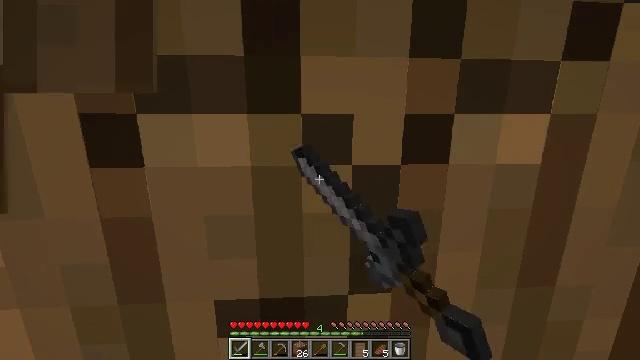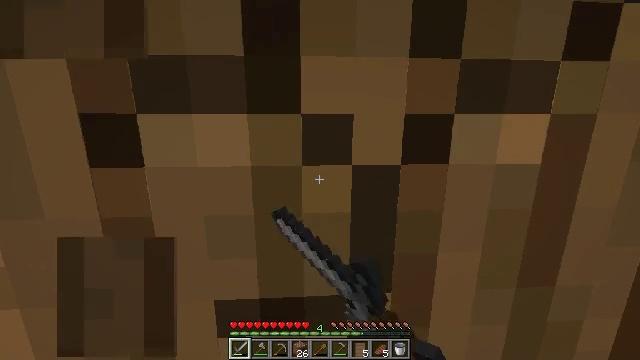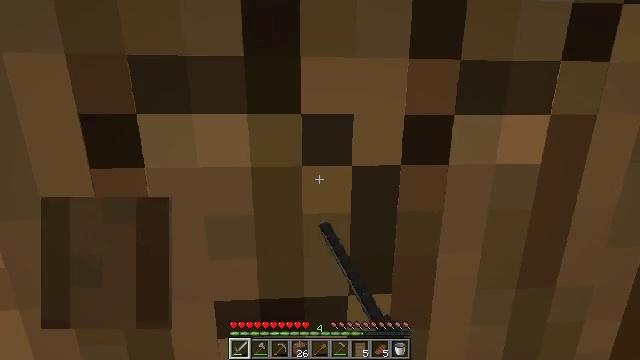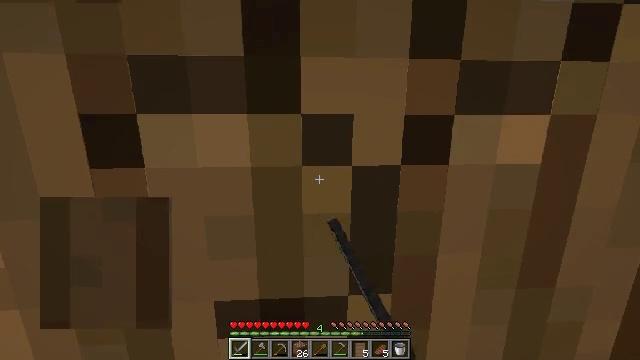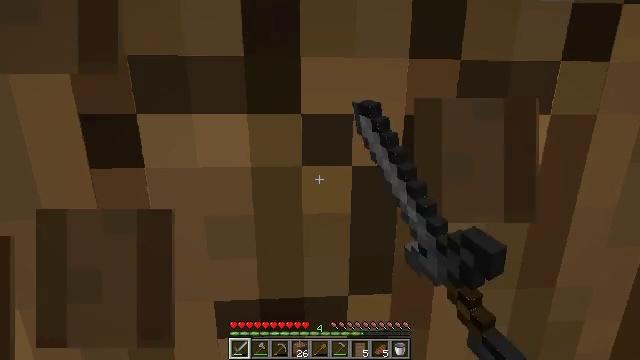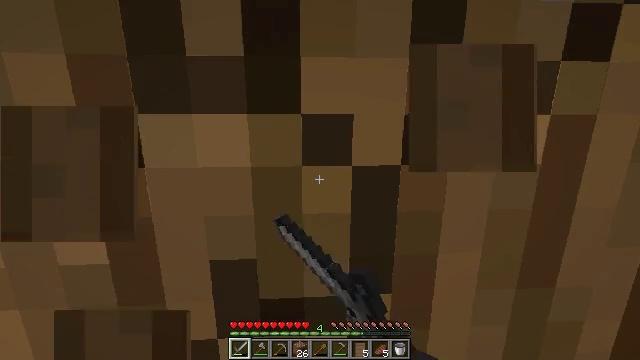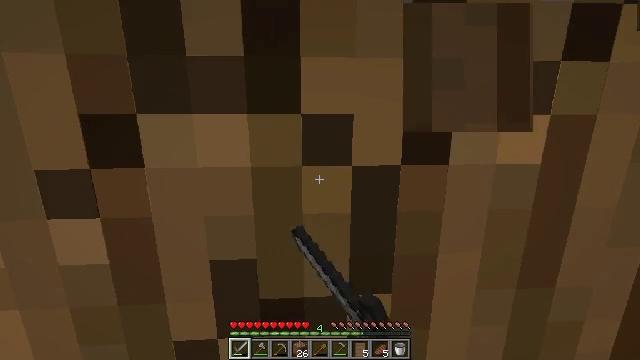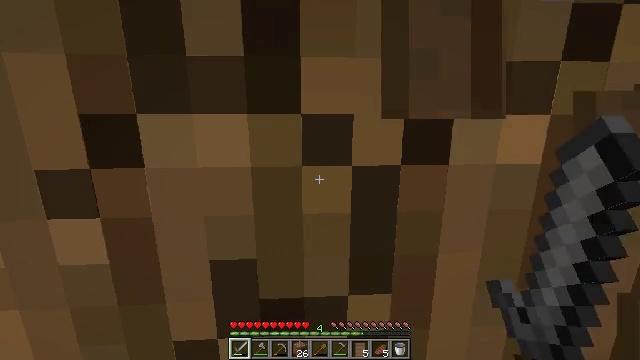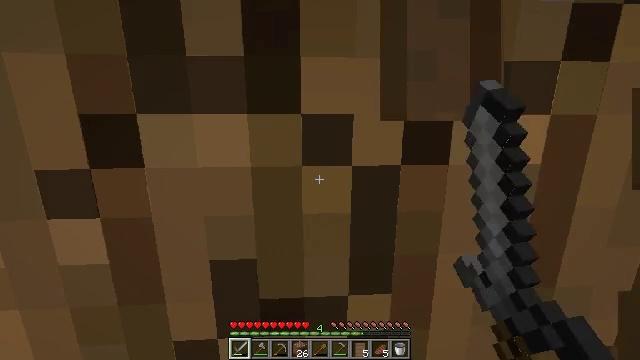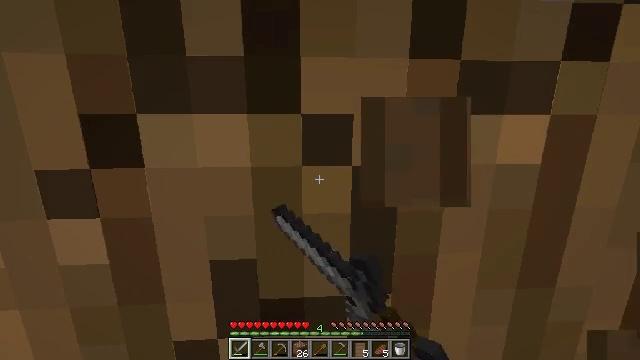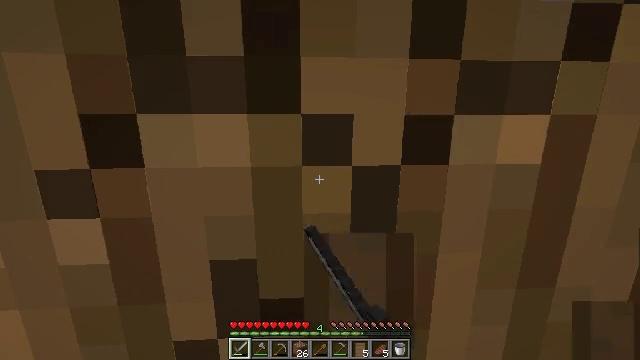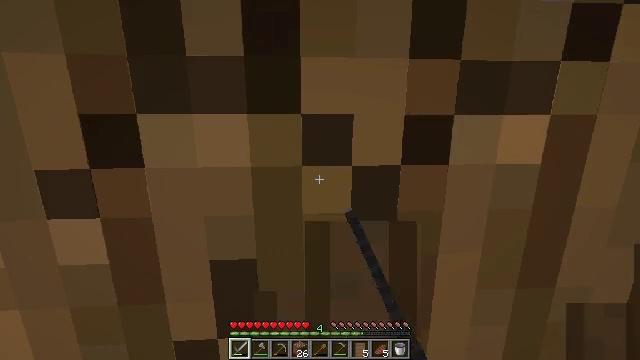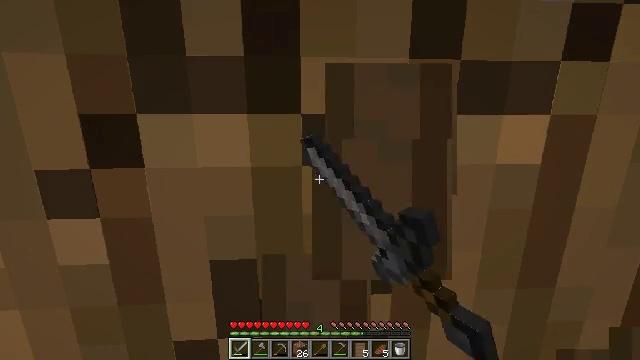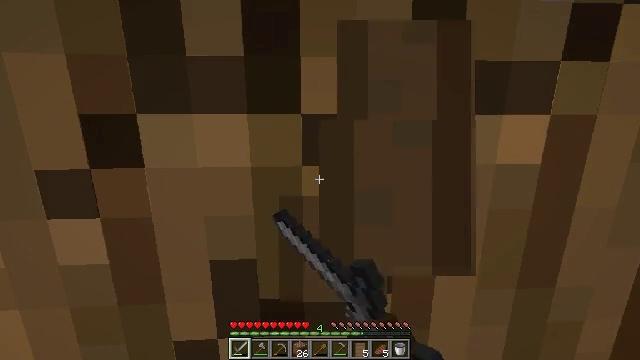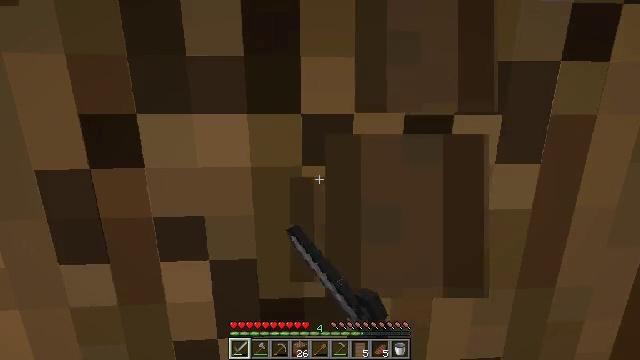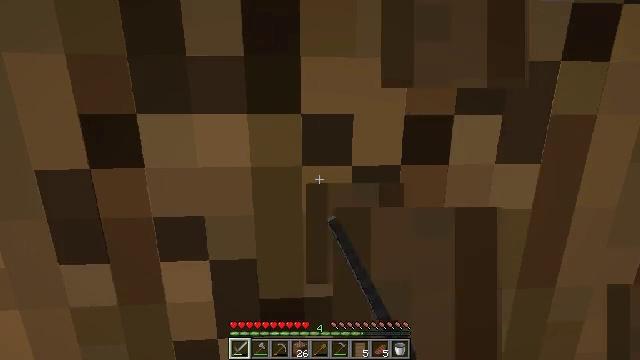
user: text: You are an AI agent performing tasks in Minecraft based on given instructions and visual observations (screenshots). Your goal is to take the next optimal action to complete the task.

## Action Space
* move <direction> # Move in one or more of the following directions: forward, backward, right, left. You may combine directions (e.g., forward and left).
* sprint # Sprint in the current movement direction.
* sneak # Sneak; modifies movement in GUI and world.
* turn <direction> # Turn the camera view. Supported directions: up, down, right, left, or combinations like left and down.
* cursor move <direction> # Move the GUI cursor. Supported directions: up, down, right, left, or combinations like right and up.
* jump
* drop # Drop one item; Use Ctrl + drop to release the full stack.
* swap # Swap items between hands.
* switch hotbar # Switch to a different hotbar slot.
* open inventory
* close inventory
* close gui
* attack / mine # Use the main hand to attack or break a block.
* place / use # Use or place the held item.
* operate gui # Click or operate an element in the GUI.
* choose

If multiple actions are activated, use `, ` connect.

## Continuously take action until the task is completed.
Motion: motion action
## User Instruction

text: Attack the spruce door to gather it.
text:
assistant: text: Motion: attack / mine
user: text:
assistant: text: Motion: attack / mine
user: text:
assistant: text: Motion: attack / mine
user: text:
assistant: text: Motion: attack / mine
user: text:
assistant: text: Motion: attack / mine
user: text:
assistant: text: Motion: attack / mine
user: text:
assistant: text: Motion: attack / mine
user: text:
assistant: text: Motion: attack / mine
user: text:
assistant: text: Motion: attack / mine
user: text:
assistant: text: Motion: attack / mine
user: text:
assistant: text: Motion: attack / mine
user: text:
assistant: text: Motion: attack / mine
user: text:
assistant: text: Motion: attack / mine
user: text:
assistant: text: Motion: attack / mine
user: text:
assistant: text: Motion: attack / mine
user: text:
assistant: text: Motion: attack / mine
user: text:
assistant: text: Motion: attack / mine
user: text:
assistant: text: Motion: attack / mine
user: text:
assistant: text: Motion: attack / mine
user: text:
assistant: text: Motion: attack / mine
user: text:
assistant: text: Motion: attack / mine
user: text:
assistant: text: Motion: attack / mine
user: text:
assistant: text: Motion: attack / mine
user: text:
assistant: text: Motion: attack / mine
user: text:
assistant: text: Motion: attack / mine
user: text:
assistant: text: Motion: attack / mine
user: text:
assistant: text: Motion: attack / mine
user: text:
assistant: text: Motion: attack / mine
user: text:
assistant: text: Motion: attack / mine
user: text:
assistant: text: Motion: attack / mine